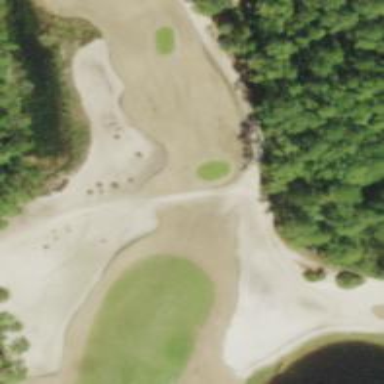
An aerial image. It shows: Sandy area is golf bunker.